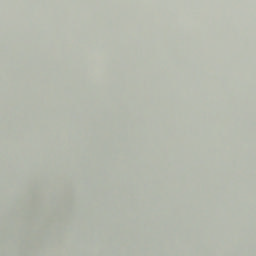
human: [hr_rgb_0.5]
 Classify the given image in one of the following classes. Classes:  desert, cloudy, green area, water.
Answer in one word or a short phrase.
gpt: cloudy